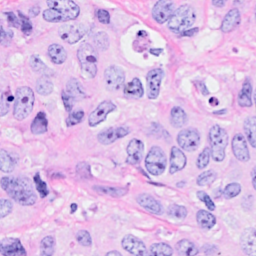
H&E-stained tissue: Breast